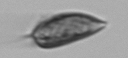
Label: Prorocentrum_triestinum